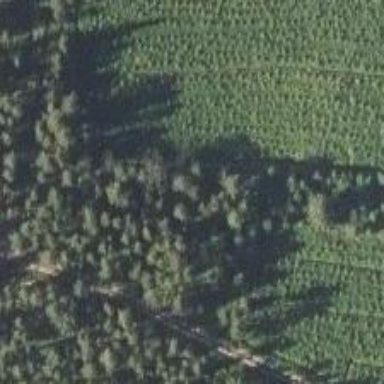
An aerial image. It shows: Forest dominated by needle-leaved trees.